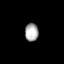
Tissue: lung
Cell type: Endothelial cells
Senescence score: 0.564
Nuclear area (px): 235
Mean DAPI intensity: 172.855